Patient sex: M
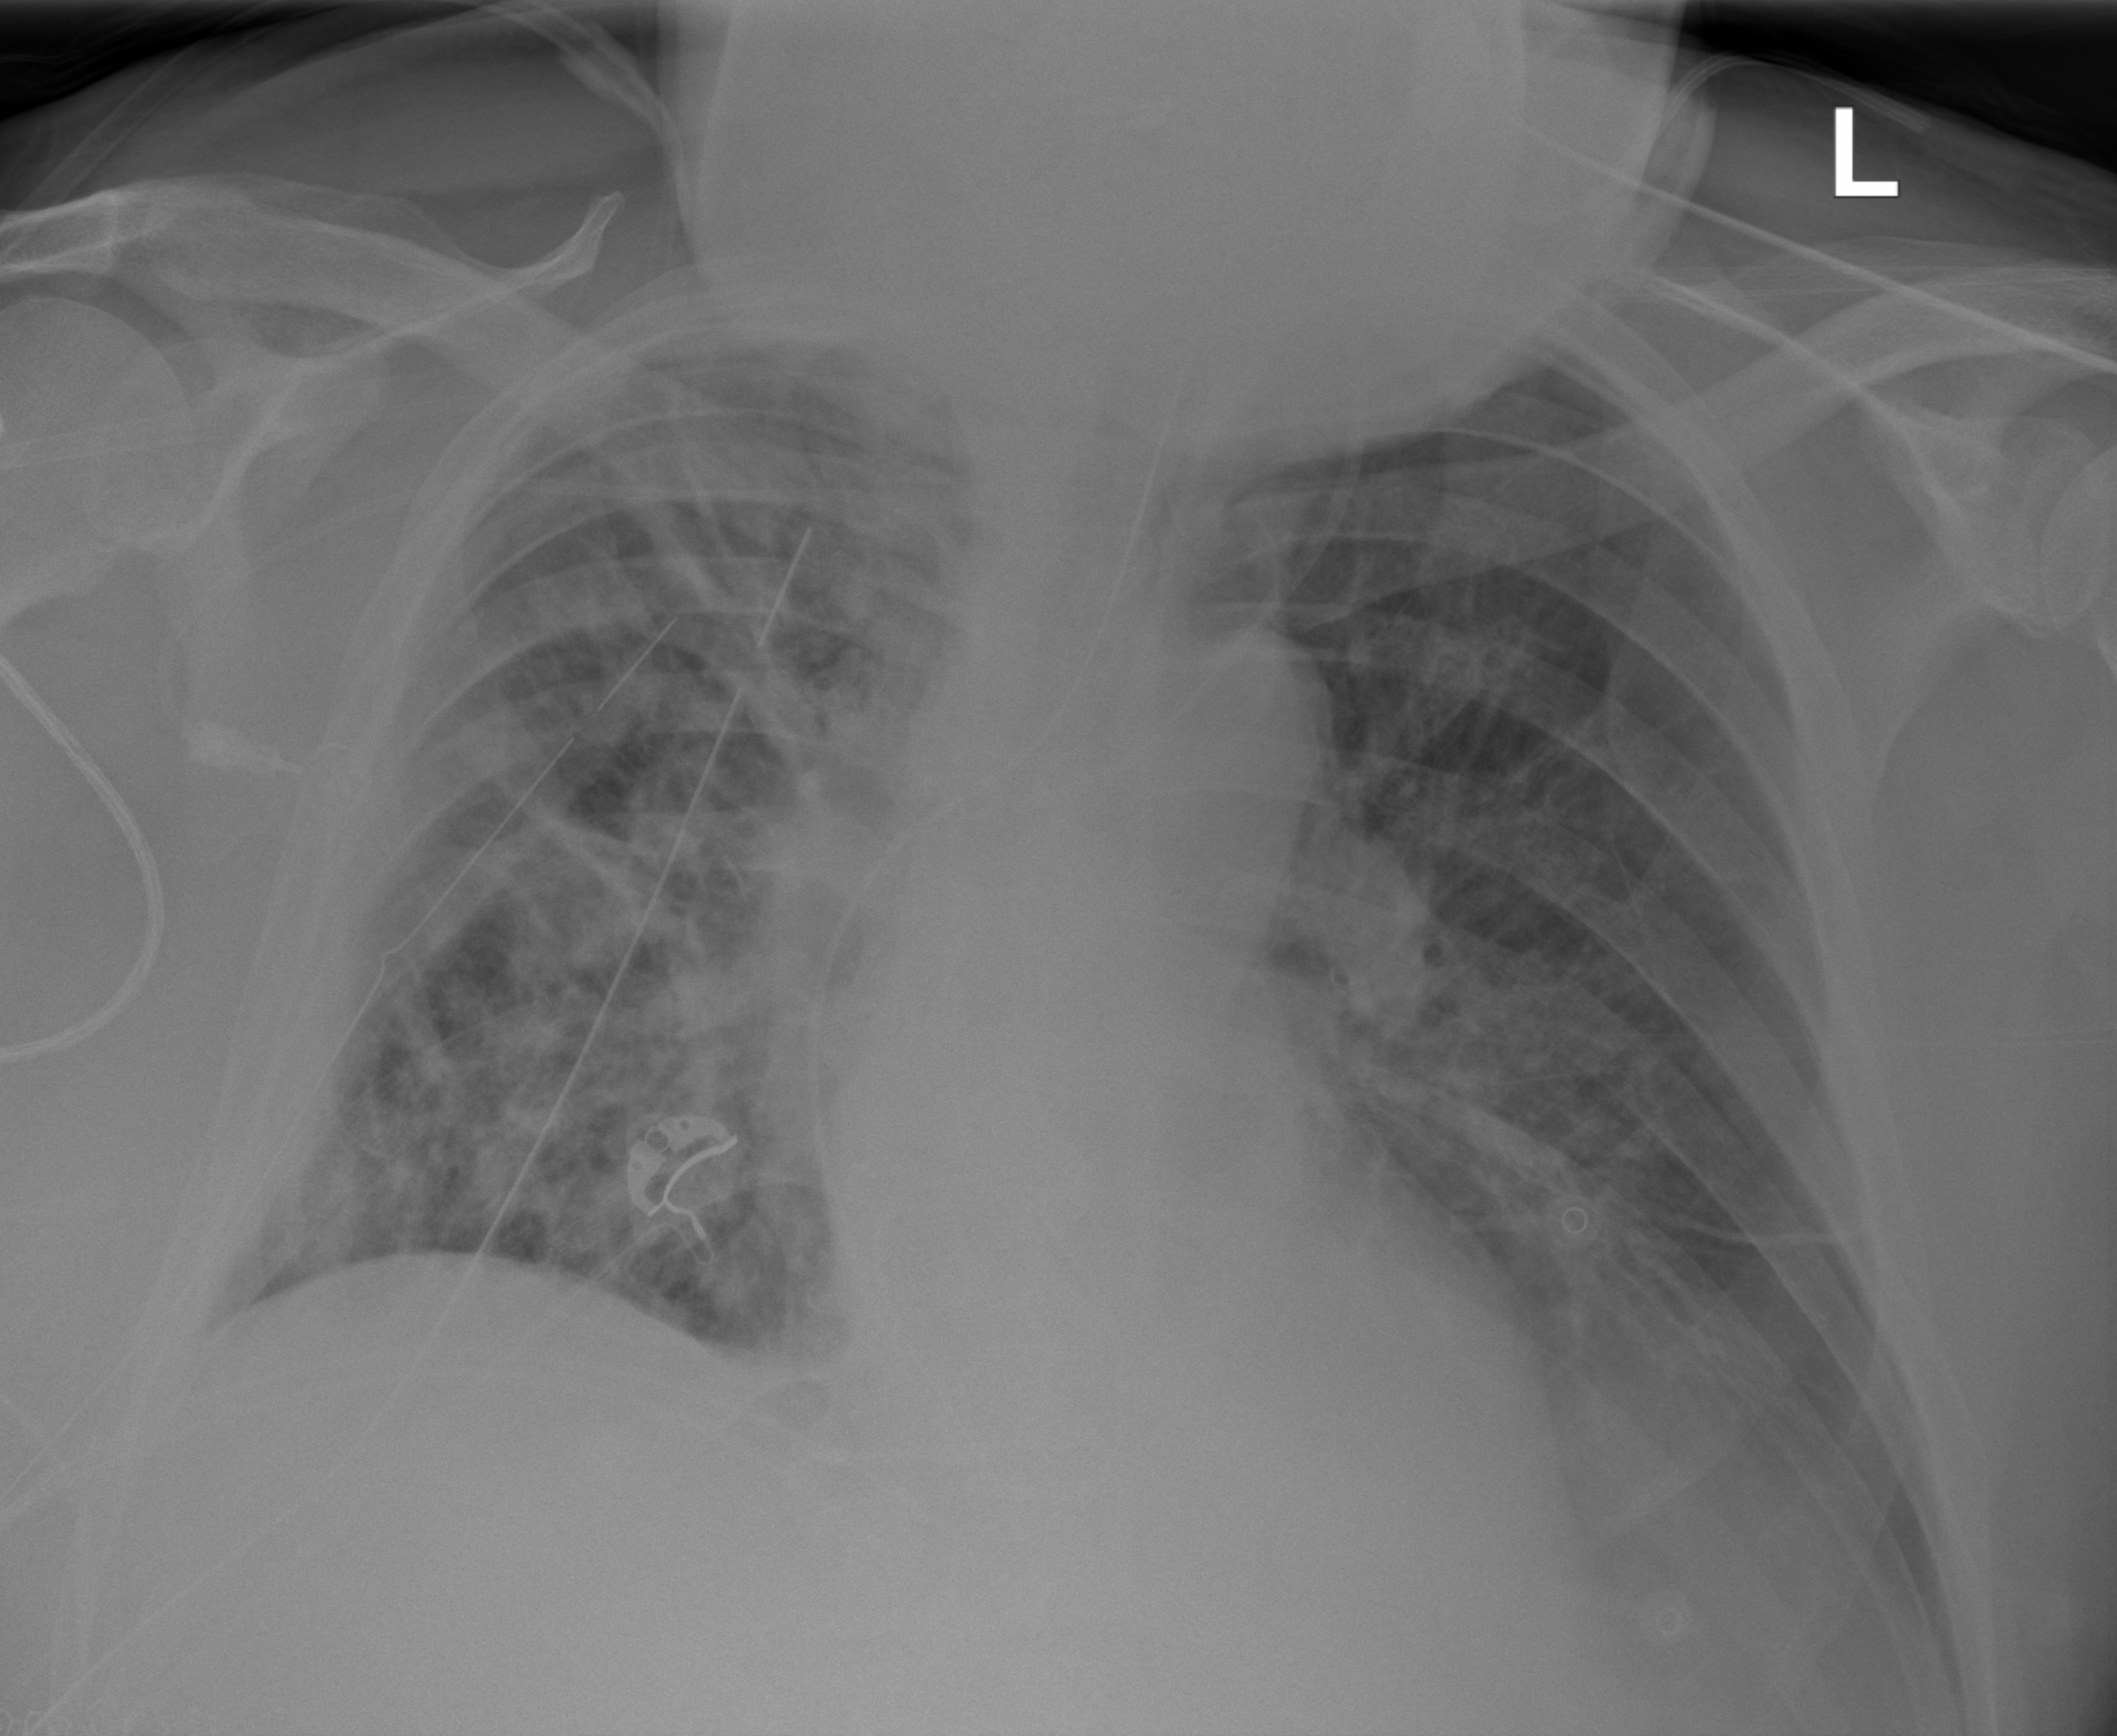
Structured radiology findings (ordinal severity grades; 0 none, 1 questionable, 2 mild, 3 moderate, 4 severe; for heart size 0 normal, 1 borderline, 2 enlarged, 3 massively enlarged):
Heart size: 1
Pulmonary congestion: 2
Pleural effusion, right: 2
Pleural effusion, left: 0
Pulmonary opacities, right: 3
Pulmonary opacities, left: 2
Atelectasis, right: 3
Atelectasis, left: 2